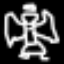
Label: angel